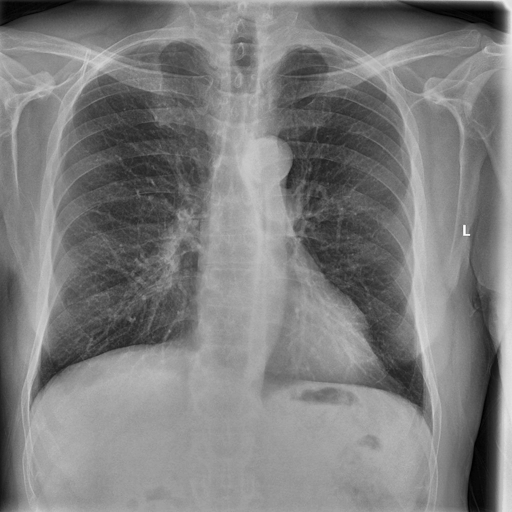
Finding: NORMAL